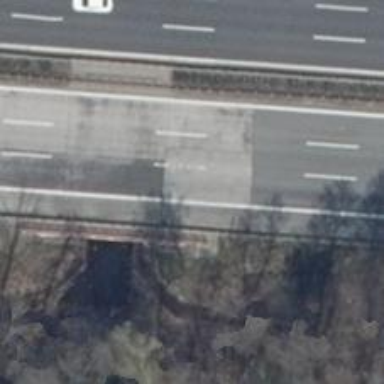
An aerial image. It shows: Concrete bridge over motorway.